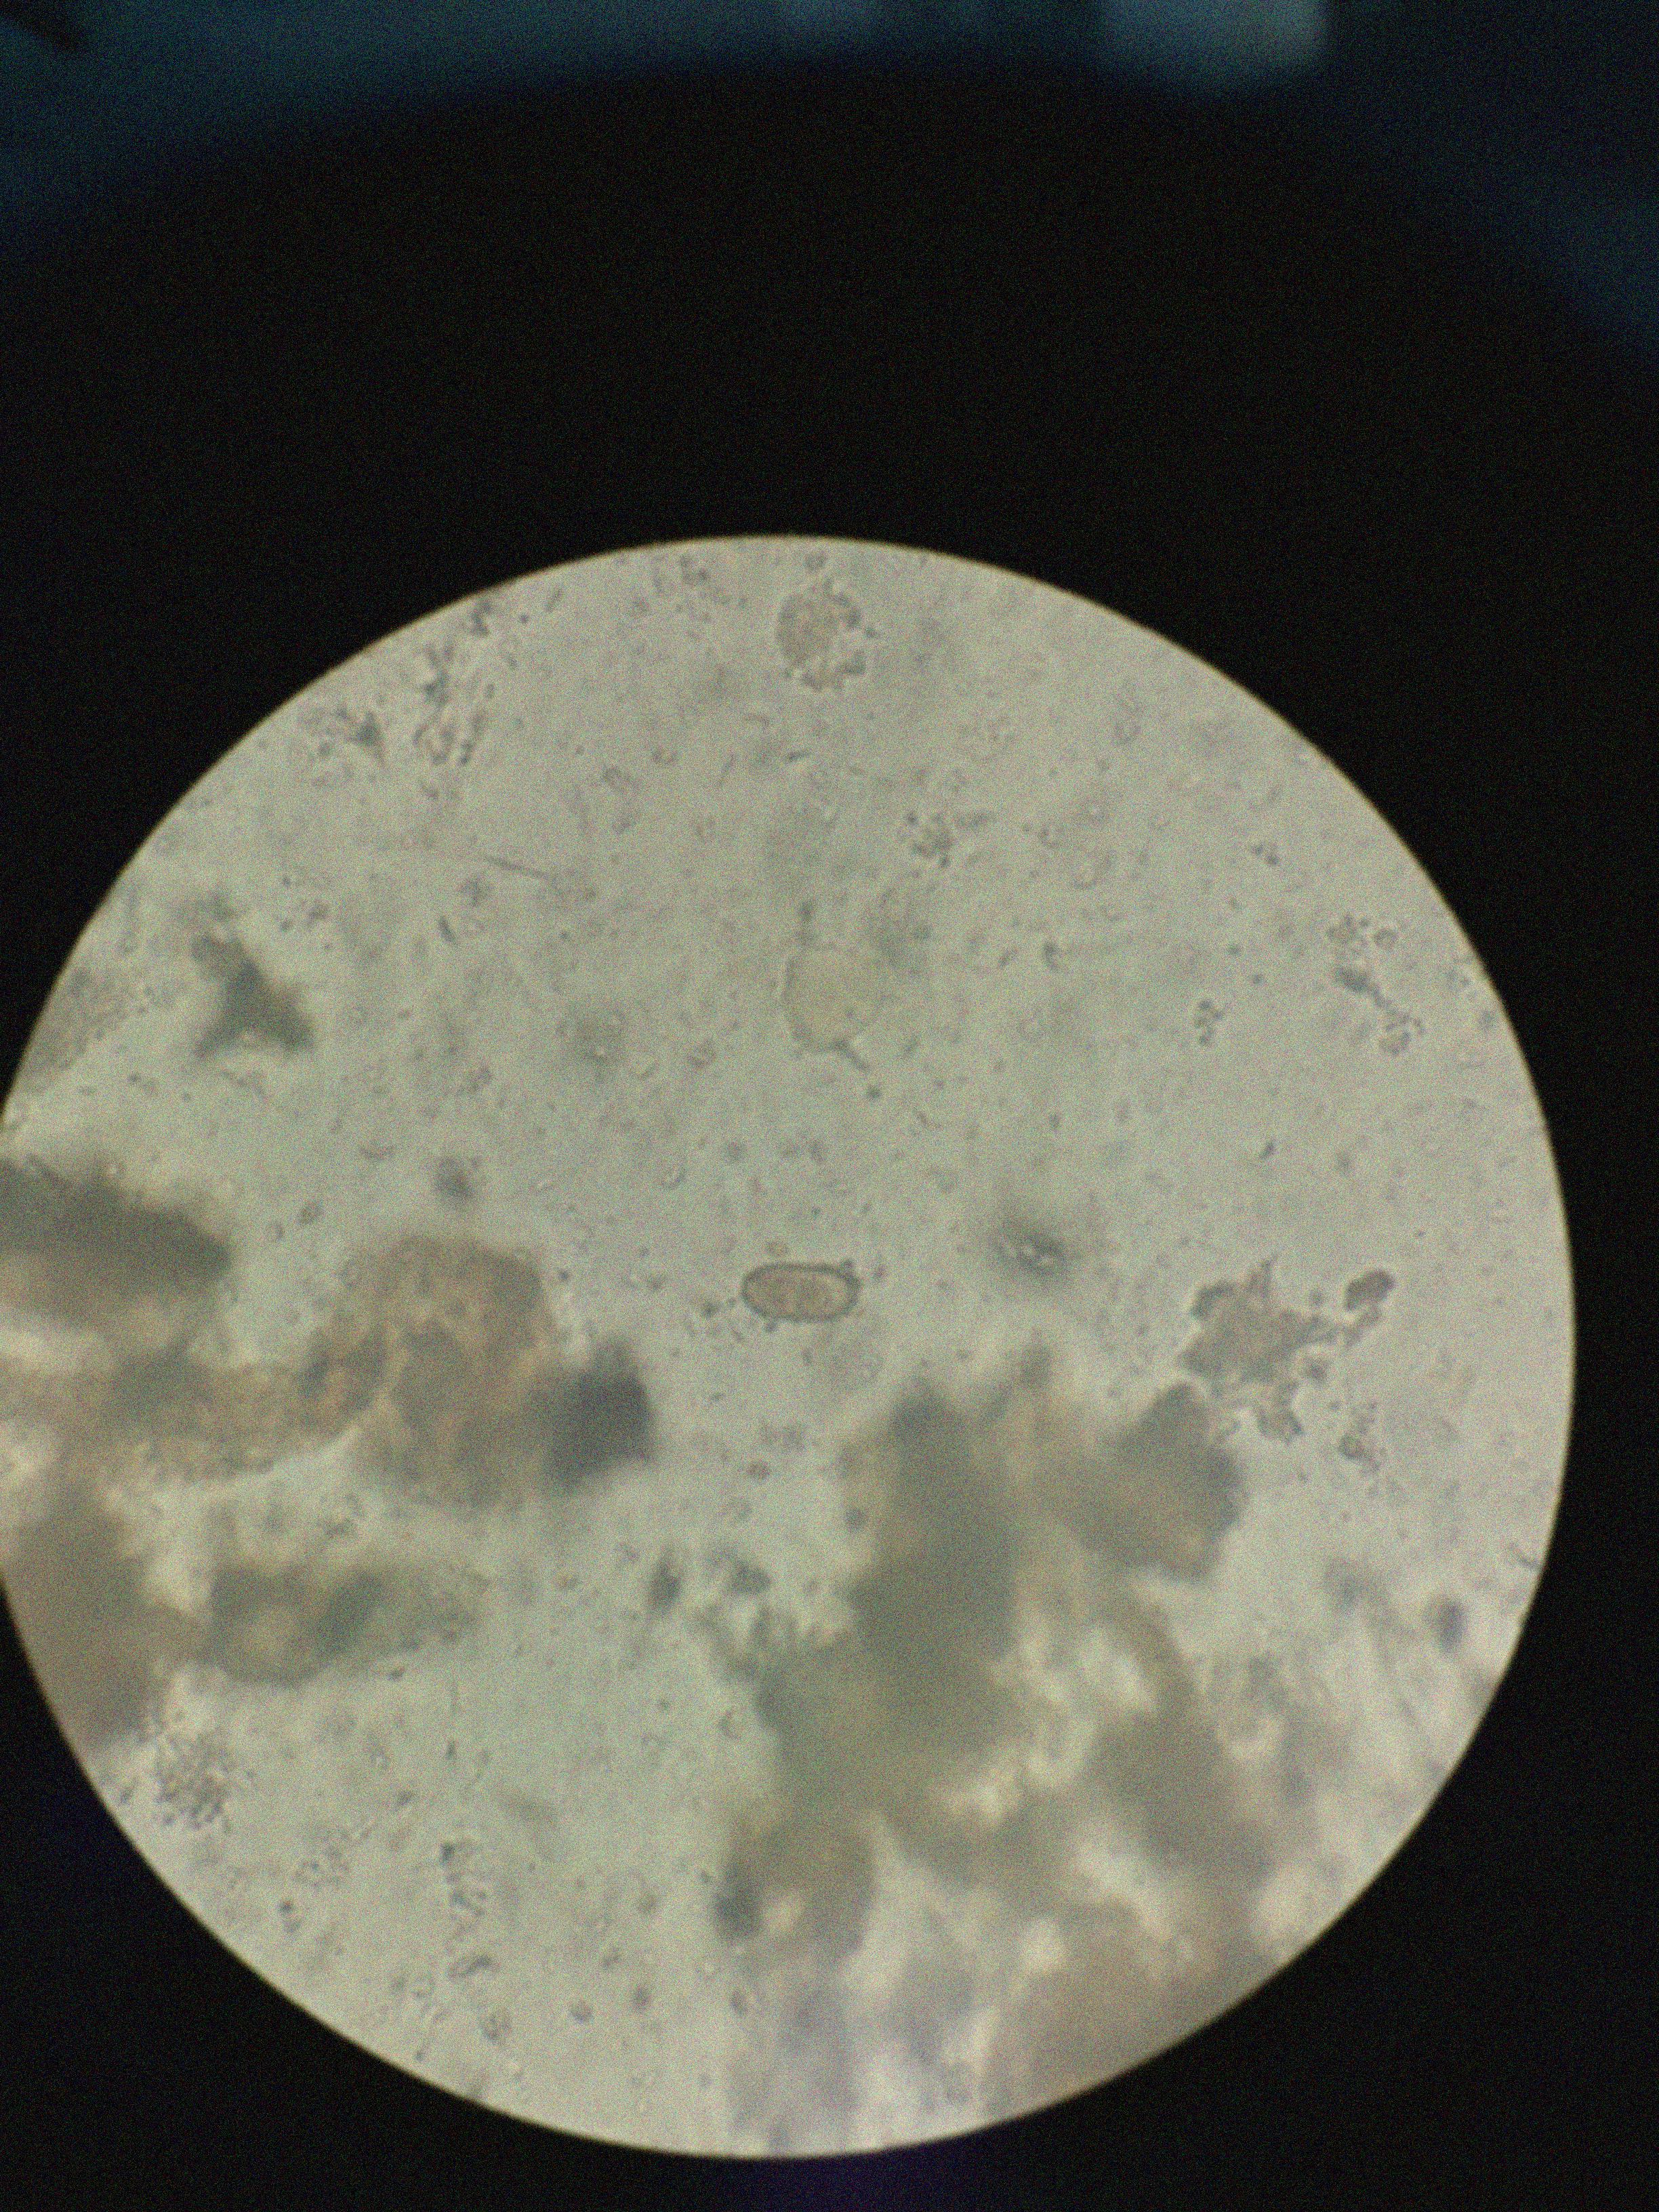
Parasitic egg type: Capillaria philippinensis